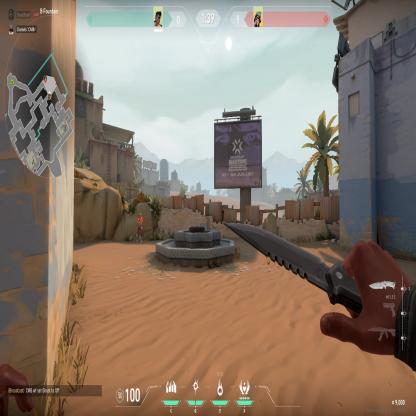
Label: enemy